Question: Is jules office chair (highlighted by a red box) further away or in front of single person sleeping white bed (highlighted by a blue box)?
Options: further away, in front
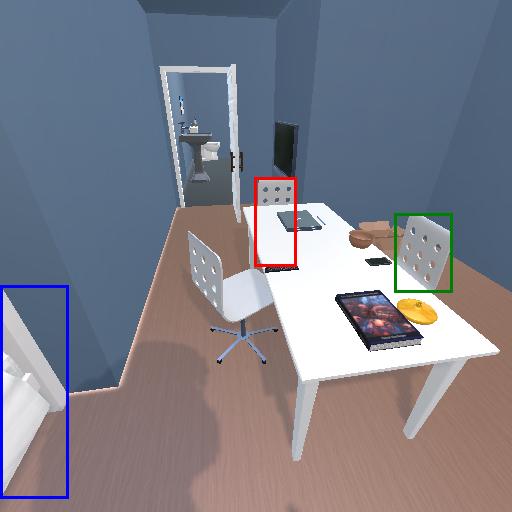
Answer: further away